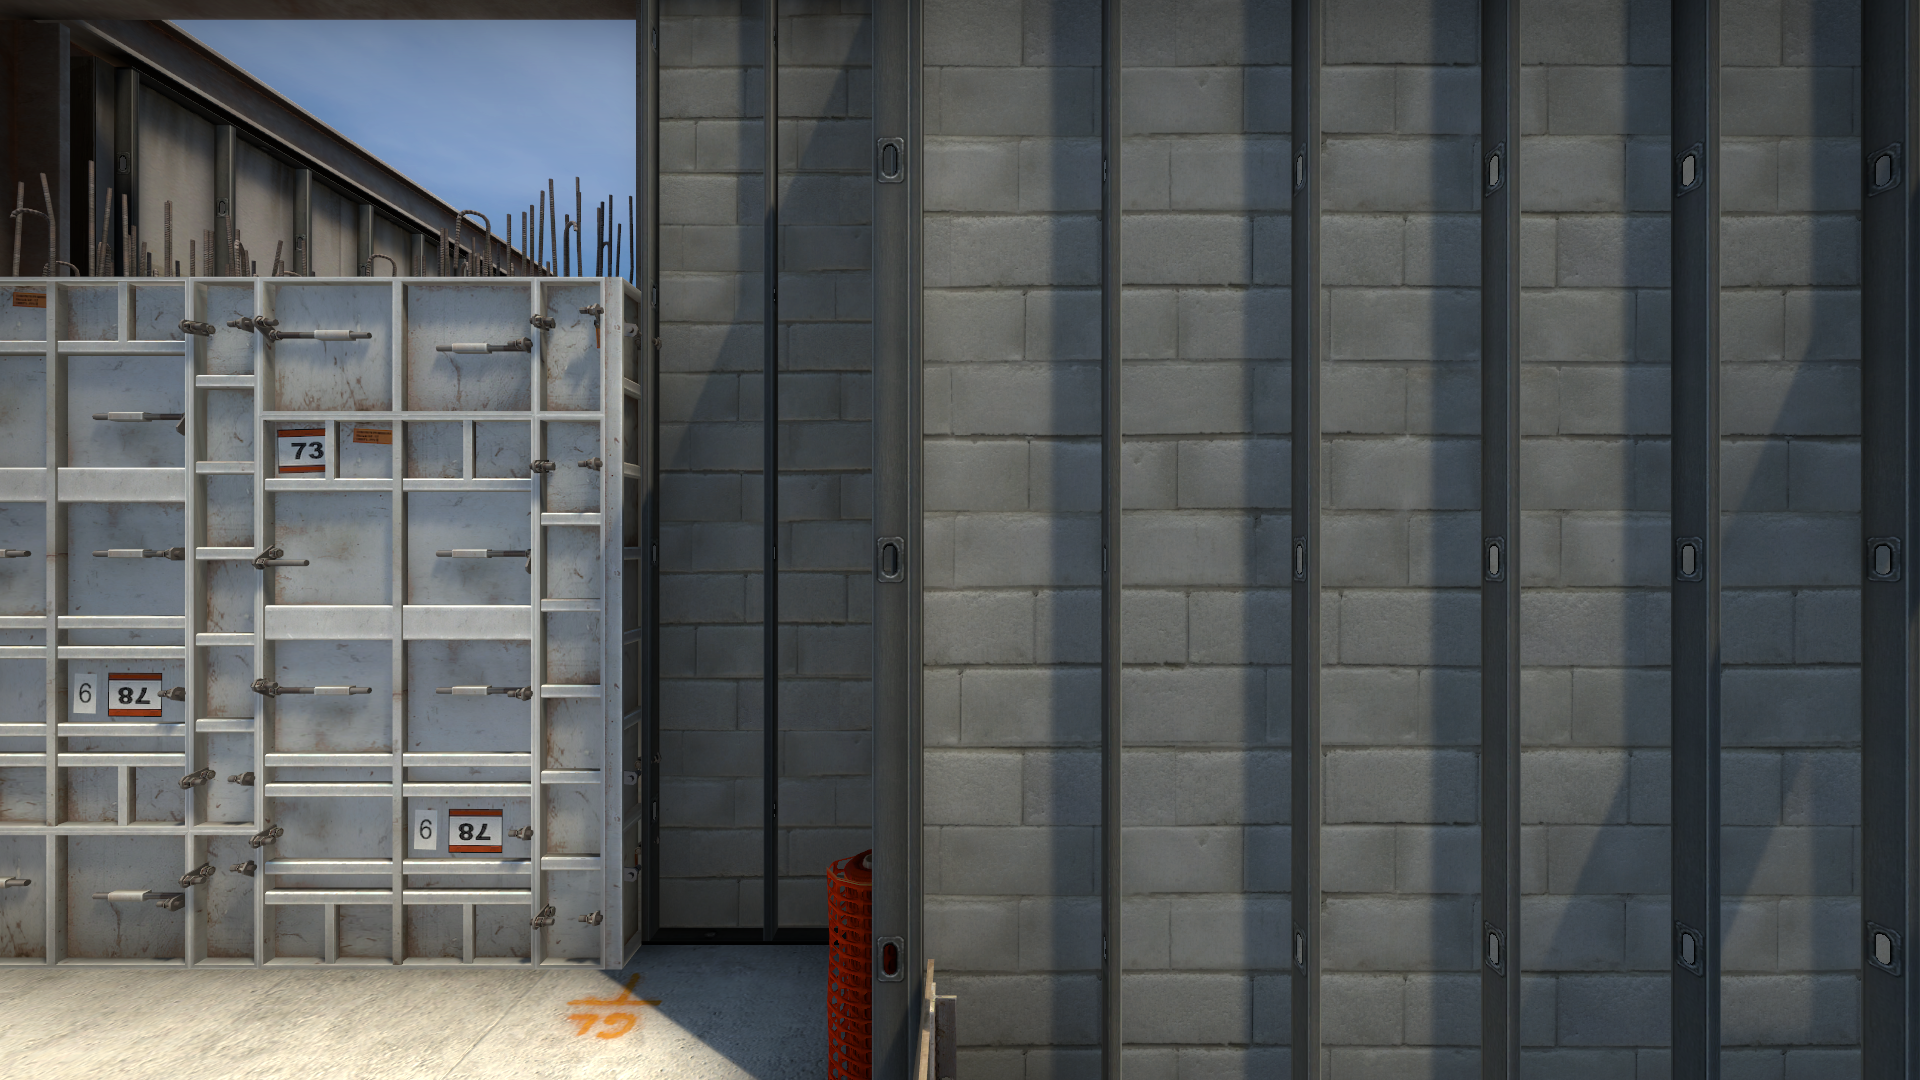
Map: de_vertigo